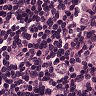
Metastatic tissue present: yes